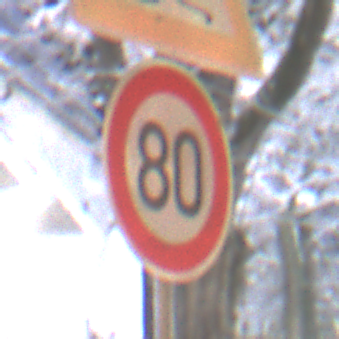
Verkehrszeichen: Geschwindigkeit80
Zusatzzeichen oben: SchleuderOderRutschgefahr
Umgebung: Outdoor, Urban
Tageszeit: Night
Wetter: Overcast
Licht: Artificial
Jahreszeit: Winter
Kontrast: MediumContrast